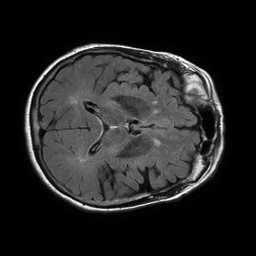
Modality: FLAIR
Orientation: axial
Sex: female
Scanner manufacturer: philips
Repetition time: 11 s
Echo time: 0.125 s